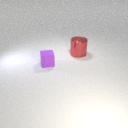
large red metal cylinder to the right of small purple rubber cube